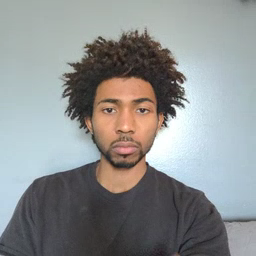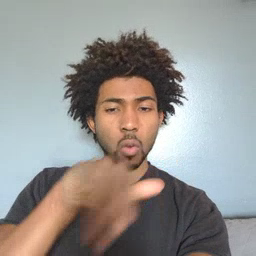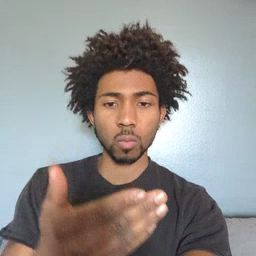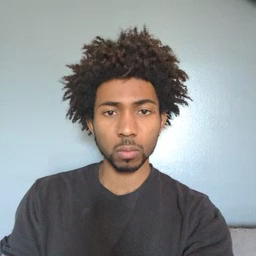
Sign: all